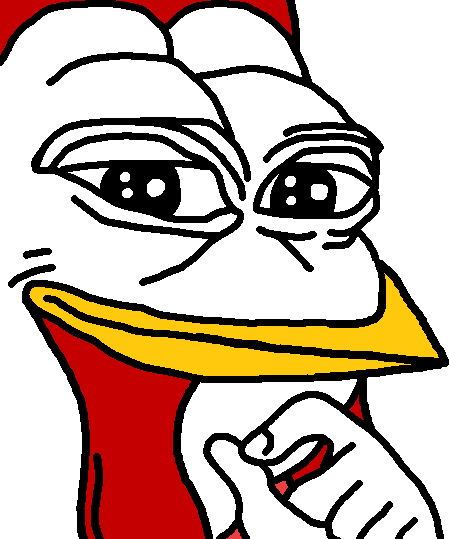
Label: 5_Pepe